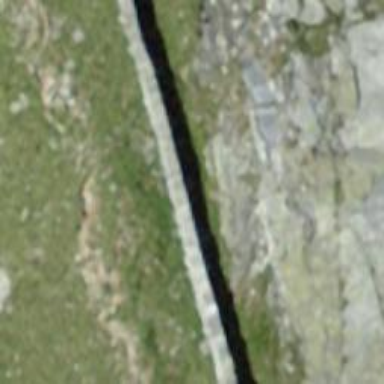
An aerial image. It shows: Wall barrier.